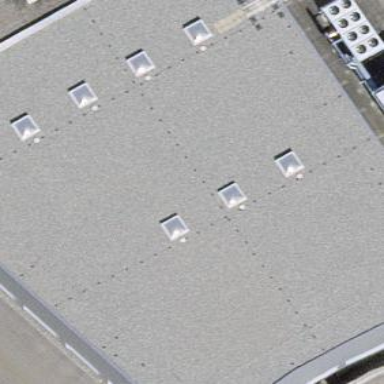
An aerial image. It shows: Industrial building.